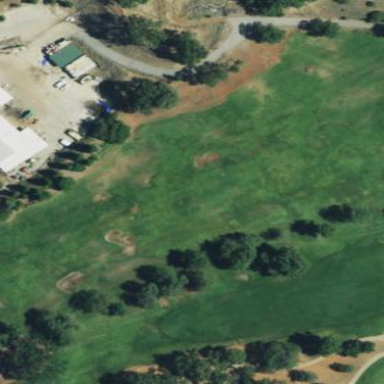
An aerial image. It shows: Grassy area designated as driving range for golf.